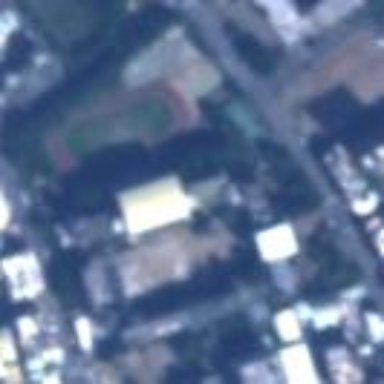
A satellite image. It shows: School.